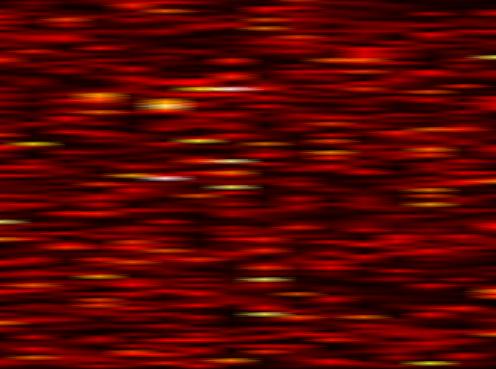
Label: FOFDM